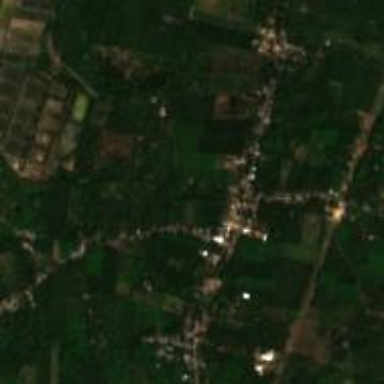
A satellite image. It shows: Village area.